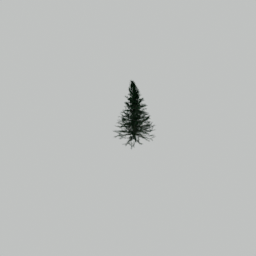
Label: nature